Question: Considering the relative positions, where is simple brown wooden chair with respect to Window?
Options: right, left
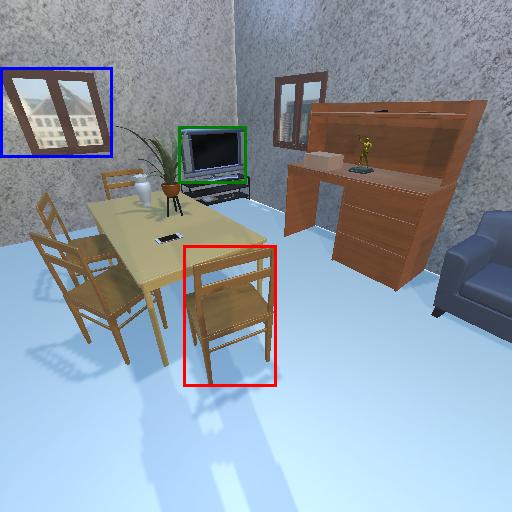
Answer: right